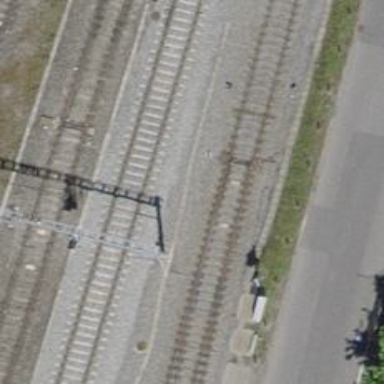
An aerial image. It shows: Railway switch.